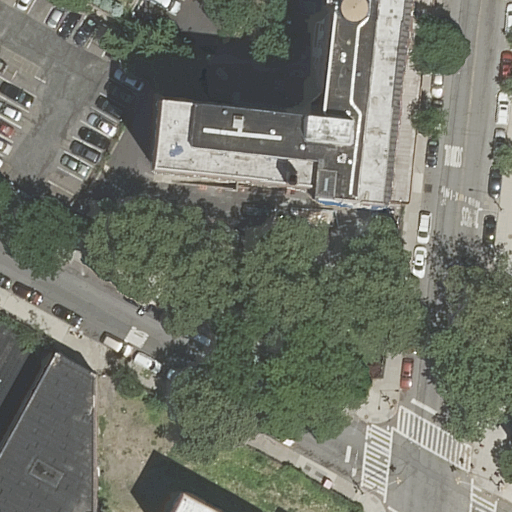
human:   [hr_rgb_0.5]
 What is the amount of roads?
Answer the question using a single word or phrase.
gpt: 2

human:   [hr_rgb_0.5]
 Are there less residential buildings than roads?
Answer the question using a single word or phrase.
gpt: no

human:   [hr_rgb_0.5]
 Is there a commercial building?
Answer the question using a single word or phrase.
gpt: no

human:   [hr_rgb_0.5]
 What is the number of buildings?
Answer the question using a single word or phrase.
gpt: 4

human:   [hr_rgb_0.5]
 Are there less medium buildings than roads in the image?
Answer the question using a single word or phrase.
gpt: yes

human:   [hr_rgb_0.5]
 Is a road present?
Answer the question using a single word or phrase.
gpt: yes

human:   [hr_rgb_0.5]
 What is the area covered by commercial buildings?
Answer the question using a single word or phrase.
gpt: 0m2

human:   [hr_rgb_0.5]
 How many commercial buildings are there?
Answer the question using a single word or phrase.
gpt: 0

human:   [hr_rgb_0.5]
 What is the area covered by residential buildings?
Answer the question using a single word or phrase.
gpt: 4227m2

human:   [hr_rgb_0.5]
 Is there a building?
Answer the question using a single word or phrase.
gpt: yes

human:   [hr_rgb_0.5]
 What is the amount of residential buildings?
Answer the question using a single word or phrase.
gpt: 4

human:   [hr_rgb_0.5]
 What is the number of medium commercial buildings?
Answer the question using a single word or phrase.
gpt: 0

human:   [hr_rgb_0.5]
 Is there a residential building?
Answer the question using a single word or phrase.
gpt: yes

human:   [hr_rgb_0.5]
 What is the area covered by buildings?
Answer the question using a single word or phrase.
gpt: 4227m2

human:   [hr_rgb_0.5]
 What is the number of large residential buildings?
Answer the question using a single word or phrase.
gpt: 3

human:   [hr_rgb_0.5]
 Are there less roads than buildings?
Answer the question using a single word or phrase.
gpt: yes

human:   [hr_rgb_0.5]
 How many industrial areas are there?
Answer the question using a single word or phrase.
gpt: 0

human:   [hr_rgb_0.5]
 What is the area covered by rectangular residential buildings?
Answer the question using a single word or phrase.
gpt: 1087m2

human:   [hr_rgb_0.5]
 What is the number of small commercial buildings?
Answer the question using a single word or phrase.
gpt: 0

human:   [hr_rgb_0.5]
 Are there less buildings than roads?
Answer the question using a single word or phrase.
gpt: no

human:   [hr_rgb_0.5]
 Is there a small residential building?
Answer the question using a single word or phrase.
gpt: no

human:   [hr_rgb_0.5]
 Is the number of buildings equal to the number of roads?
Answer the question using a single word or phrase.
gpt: no

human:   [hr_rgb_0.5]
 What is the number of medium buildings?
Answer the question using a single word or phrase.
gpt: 1

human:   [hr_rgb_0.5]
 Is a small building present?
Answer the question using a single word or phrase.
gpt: no

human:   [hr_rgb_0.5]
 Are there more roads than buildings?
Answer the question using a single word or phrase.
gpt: no

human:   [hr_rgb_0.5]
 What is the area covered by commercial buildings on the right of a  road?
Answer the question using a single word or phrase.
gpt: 0m2

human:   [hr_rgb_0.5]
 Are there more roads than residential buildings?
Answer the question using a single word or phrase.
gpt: no

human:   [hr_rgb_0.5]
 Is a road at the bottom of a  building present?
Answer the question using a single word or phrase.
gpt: yes

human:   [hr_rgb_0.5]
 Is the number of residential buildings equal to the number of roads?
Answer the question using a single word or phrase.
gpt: no

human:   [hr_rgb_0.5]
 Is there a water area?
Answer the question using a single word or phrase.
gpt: no

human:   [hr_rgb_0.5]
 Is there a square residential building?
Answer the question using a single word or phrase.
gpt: no

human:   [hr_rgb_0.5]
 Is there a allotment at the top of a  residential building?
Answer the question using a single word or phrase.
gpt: no

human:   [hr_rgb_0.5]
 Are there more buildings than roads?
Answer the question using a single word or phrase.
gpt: yes

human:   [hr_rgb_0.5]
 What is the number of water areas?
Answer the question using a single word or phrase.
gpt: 0

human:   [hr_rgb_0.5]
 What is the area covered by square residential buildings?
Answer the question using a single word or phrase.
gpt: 0m2

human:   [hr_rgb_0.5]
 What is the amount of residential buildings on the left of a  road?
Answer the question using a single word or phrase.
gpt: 4

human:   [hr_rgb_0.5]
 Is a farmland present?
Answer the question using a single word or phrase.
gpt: no

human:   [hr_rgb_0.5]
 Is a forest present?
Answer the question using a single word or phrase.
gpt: no

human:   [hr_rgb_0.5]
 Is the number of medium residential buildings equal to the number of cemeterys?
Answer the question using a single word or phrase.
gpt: no

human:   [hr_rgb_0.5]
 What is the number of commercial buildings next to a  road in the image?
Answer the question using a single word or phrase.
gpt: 0

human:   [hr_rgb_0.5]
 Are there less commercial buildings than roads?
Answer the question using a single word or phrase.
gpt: yes

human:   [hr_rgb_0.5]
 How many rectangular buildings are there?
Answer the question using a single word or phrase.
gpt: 1

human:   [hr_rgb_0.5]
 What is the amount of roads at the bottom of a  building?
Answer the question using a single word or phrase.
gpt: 2

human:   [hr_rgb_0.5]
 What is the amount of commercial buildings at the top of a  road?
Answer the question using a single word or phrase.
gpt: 0

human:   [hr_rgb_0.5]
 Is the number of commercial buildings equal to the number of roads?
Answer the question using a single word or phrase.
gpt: no

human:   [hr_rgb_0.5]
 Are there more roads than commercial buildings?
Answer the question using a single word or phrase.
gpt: yes

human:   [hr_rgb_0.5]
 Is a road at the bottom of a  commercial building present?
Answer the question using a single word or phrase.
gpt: no

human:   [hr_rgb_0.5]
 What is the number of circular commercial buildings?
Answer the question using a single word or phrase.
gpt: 0

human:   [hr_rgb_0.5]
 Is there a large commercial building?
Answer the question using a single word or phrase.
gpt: no

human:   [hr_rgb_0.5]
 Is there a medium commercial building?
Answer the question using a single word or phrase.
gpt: no

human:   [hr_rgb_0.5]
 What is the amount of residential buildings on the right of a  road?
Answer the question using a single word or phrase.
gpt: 0

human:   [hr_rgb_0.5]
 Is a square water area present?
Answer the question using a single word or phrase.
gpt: no

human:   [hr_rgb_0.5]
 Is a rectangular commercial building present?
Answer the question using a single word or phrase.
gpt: no

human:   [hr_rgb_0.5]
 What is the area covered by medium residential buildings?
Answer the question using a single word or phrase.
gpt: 422m2

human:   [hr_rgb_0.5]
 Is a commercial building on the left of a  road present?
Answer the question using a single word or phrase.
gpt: no

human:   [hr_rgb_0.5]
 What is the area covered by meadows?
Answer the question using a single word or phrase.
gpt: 0m2

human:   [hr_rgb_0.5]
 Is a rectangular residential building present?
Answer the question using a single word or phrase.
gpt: yes

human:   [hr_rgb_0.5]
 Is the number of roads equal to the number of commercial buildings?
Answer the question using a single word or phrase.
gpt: no

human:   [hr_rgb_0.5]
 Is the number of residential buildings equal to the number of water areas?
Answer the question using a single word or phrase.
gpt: no

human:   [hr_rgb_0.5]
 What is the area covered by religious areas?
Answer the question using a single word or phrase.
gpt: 0m2

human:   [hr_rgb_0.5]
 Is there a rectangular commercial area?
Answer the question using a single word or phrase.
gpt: no

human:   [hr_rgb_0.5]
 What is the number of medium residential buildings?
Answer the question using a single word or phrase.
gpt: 1

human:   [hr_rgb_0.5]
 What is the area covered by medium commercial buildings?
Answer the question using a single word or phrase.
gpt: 0m2

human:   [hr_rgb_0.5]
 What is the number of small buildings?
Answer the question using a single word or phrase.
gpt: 0